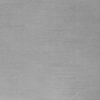
Label: dusty